Brain MRI, t1w sequence, axial 2D slice.
Patient: age 41, sex M, weight 95 kg, height 1.95 m
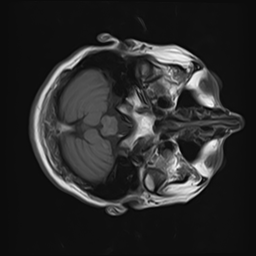